Field crop: tomato
Growth stage: 1
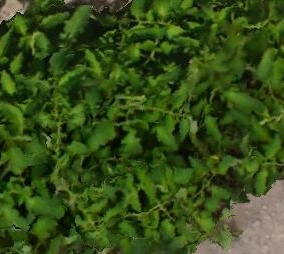
Species: tomato